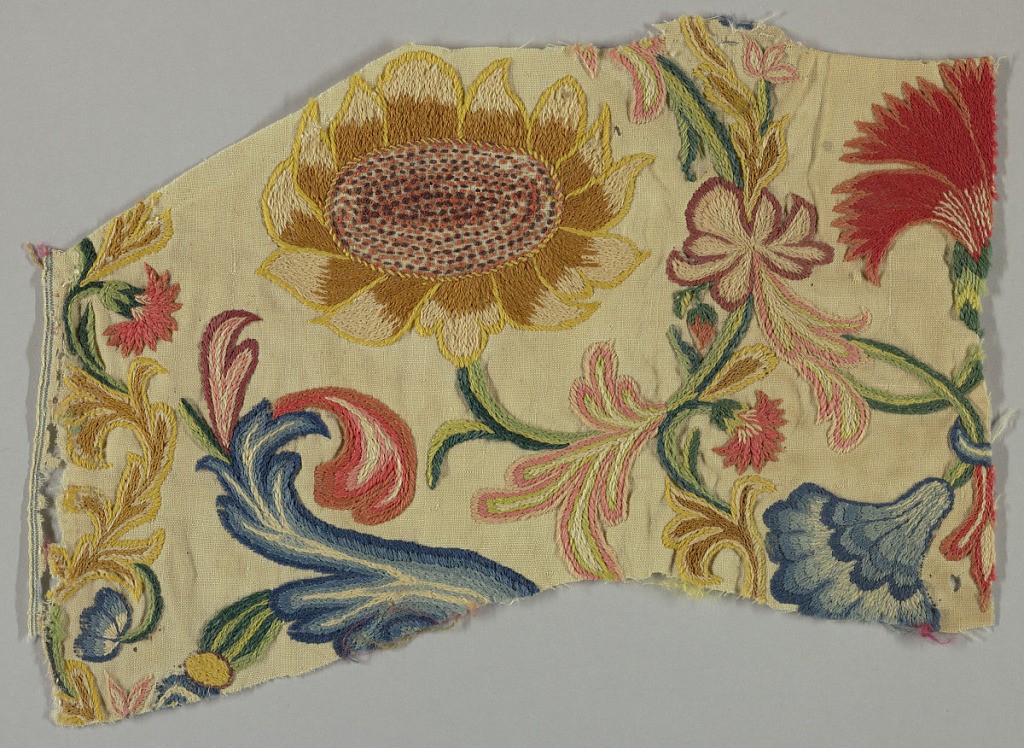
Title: Textile
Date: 18th century
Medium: wool; linen Technique: crewel wool embroidery on plain weave
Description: Wool plain weave, embroidered in large scale polychrome floral design. Chain, stem, satin, knot stitches.